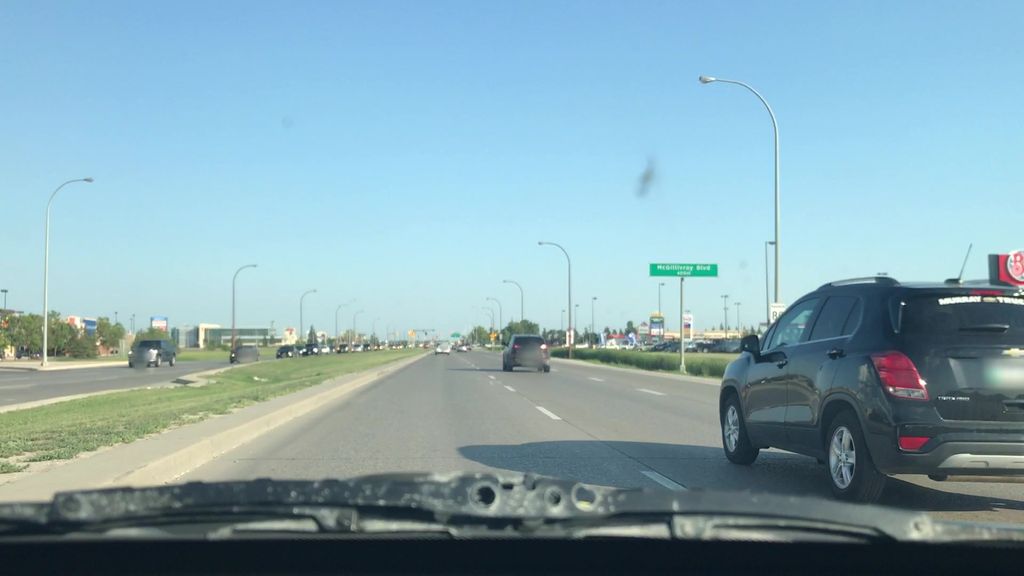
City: winnipeg